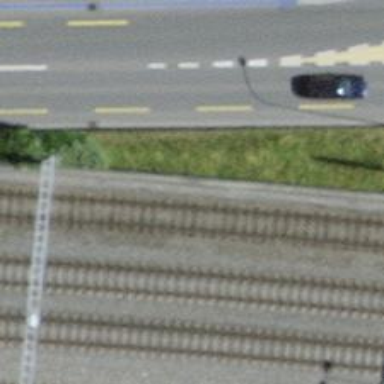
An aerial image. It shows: Single-track electrified railway service yard with contact line for trains.